Question: I have the following xml (see picture) with multiple level of child nodes.
I want to get value and full path of each node.
I have tried to iterate through all the nodes but the grand child nodes are not comping in the loop. If I run a loop within loop then I get all the nodes but I don't feel it is the right way since some of child nodes too have grand children nodes and for those I will have to write another loop.
Is there a easier way to get path and values of all nodes from an xml in c#?
'''
XmlDocument doc = new XmlDocument();
doc.Load(Server.MapPath(@"~/XmlFiles/test_uwe.xml"));
XmlNodeList elemList = doc.GetElementsByTagName("Page1");
foreach (XmlNode node in elemList)
{
//Loop goes here but doesn't catches grand child.
}
'''

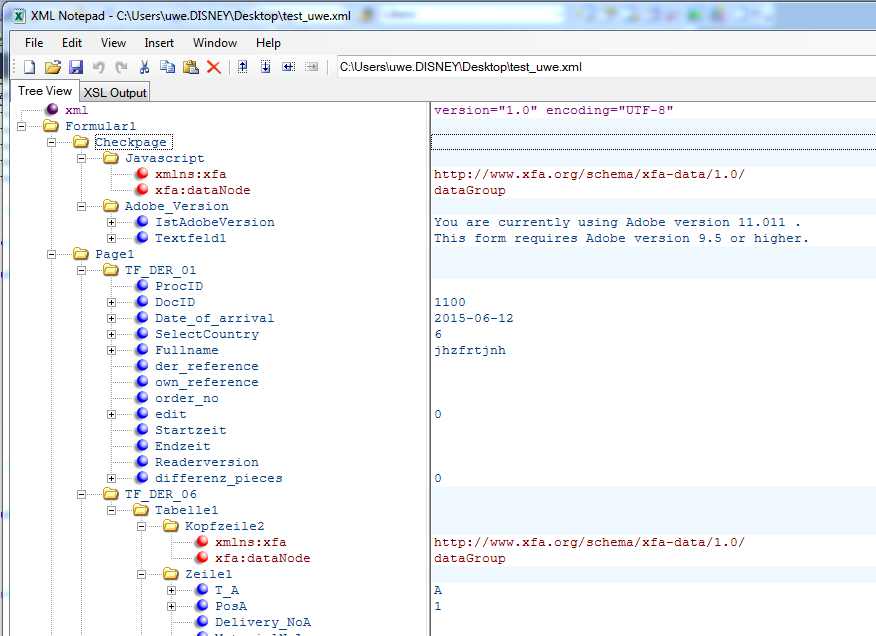
Answer: Not sure what you mean with grand child nodes: are those the child nodes in the document element?
I think what you are trying todo is iterate through all XmlNodes and log and for each XmlNode also check for it's ChildNodes and do the same for each ChildNode:
'''
ProcessNodes(doc.DocumentElement.ChildNodes);
private void ProcessNodes(XmlNodeList xmlNodes) {
foreach (XmlNode xmlNode in xmlNodes) {
//TODO: Do something here with xmlNode, like logging Name and value
//Now call ProcessNodes for it's ChildNodes
ProcessNodes(xmlNode.ChildNodes);
}
}
'''
If you also want to log the DocumentElement you can also change the inputParameter to an XmlNode. The concept of iteration stays the same:
'''
ProcessNode(doc.DocumentElement);
private void ProcessNode(XmlNode xmlNode) {
//TODO: Do something here with xmlNode, like logging Name and value
foreach (XmlNode childNode in xmlNode.ChildNodes) {
//Now call ProcessNode for it's Child
ProcessNode(childNode);
}
}
'''